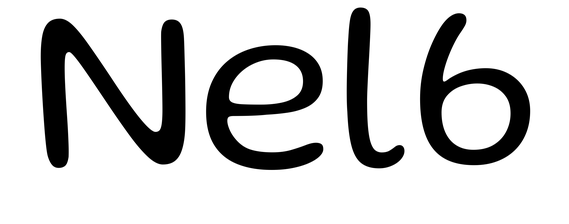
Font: Gluten_Light